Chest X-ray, AP view. Patient: 69 years old, sex F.
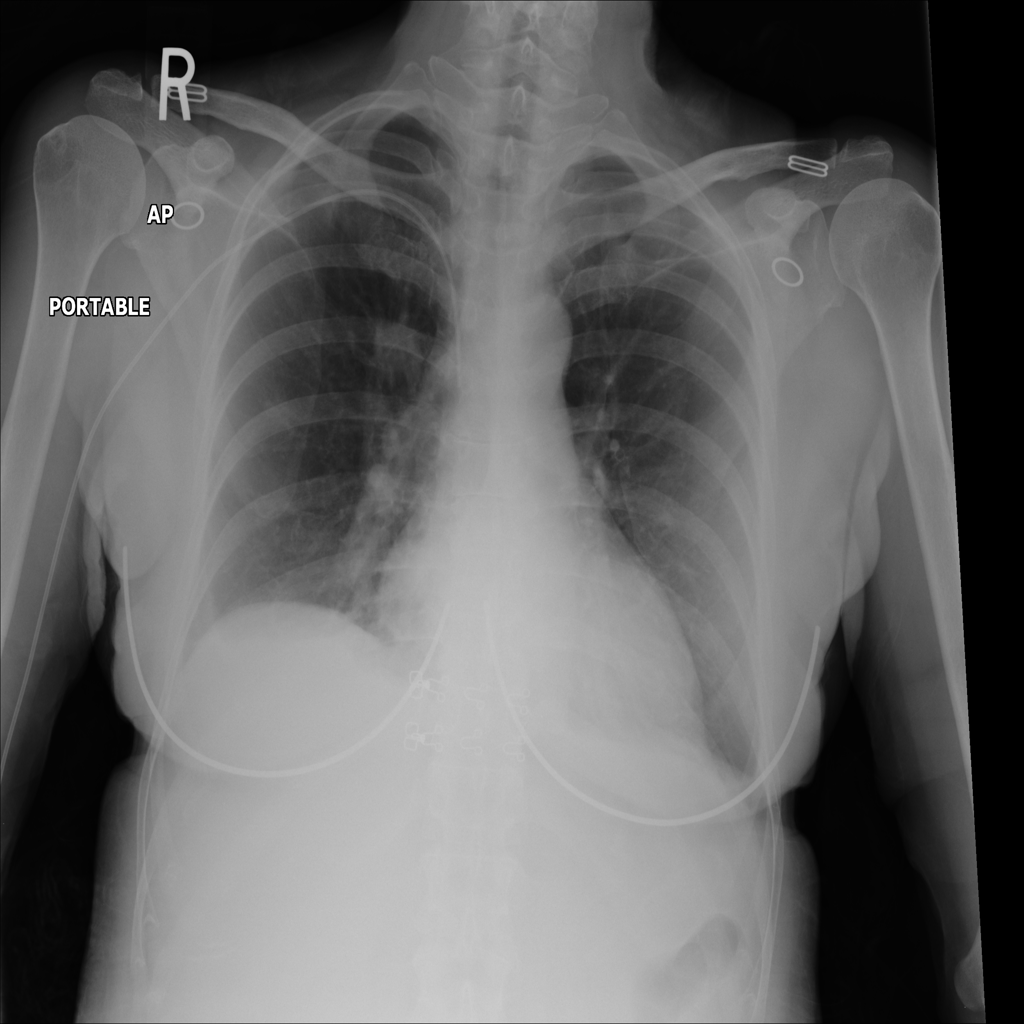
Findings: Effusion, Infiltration